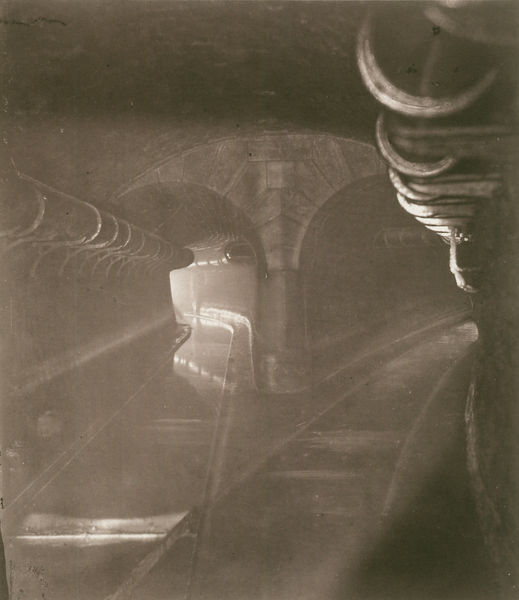
Titel: Les Égouts de Paris, Embranchement
Künstler: F. Nadar
Institution: Frankreich, Paris
Schlagwörter: dunkel, weiß, grau, licht, nacht, schwarz, weg, stein, pfad, rauch, decke, schnell, düster, bogen, zug, mauer, nebel, foto, fotografie, gewölbe, untergrund, schwarz weiß, strecke, bahn, eisenbahn, lokomotive, verkehr, gleis, gleise, schiene, schienen, tunnel, gabelung, straßenbahn, unterirdisch, u-bahn, rohre, schacht, leitung, atget, man ray, schwellen, abzweigung, halte, stellwerk, weiche, brassai, schlacht schienen, zugführer